Question: I have a table in my page and don't want to show entire table at once. Instead, I'd like to show only 3 rows by default. Then, when a user clicks on the 'more' button, I want to display all rows.
I tried the below code to accomplish that, but had a rendering issue. Is there any possibility to add collapse to table rows in html?

'''
<table class="table table-striped">
<tr>
<th>Id</th>
<th>Name</th>
</tr>
<tr>
<td>1</td>
<td>abcde</td>
</tr>
<tr>
<td>2</td>
<td>bcdef</td>
</tr>
<tr>
<td>3</td>
<td>cdefg
<span class="more clickable" data-toggle="collapse" data-target="#remaining-data">more
</span>
</td>
</tr>
<table class="collapse table table-stripped" id="remaining-data">
<tr>
<td>4</td>
<td>defgh</td>
</tr>
<tr>
<td>5</td>
<td>efghi</td>
</tr>
</table>
<table>
'''
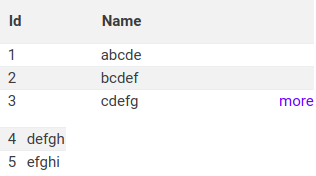
Answer: I have used 'nth-child(4)' that means it will get 3rd tr and add 'display: none' CSS to every tr after that due to 'nextAll()' now when I click on more button it will toggle the element with fade effect, there is no need to write new 'table' or 'tbody'
'''
$(function(){
$("table tr:nth-child(4)").nextAll().css("display","none");
$(".clickable").on("click", function(){
$("table tr:nth-child(4)").nextAll().fadeToggle();
})
})
'''
'''
<script src="https://ajax.googleapis.com/ajax/libs/jquery/2.1.0/jquery.min.js"></script>
<script src="https://maxcdn.bootstrapcdn.com/bootstrap/3.3.7/js/bootstrap.min.js"></script>
<link href="https://maxcdn.bootstrapcdn.com/bootstrap/3.3.7/css/bootstrap.min.css" rel="stylesheet"/>
<table class="table table-striped">
<tr>
<th>Id</th>
<th>Name</th>
</tr>
<tr>
<td>1</td>
<td>abcde</td>
</tr>
<tr>
<td>2</td>
<td>bcdef</td>
</tr>
<tr>
<td>3</td>
<td>cdefg
<span class="more clickable btn btn-sm pull-right btn-link">more
</span>
</td>
</tr>
<tr>
<td>4</td>
<td>defgh</td>
</tr>
<tr>
<td>5</td>
<td>efghi</td>
</tr>
<table>
'''